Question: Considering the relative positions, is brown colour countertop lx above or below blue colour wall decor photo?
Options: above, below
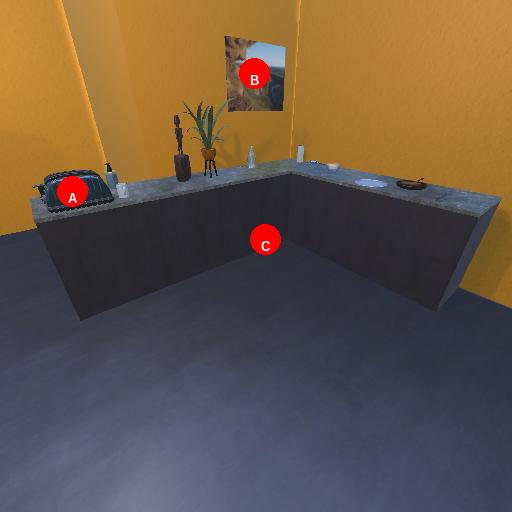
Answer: above